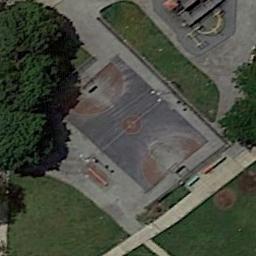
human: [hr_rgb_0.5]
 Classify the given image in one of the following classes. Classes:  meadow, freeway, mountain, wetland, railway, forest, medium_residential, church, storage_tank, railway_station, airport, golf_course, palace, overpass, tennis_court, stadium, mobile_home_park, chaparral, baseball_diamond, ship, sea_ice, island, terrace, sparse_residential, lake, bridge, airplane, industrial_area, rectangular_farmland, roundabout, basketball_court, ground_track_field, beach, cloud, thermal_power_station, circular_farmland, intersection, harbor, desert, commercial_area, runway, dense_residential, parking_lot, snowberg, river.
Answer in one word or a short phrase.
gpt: basketball_court